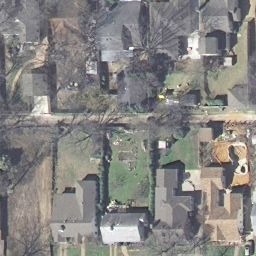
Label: mediumresidential